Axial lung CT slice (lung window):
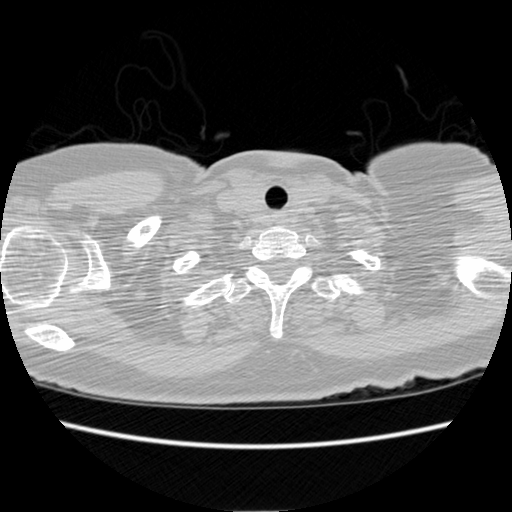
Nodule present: no